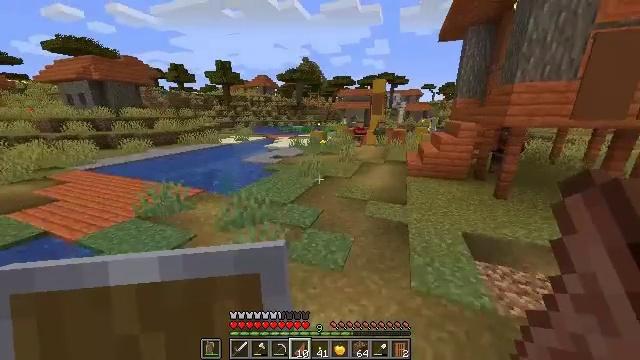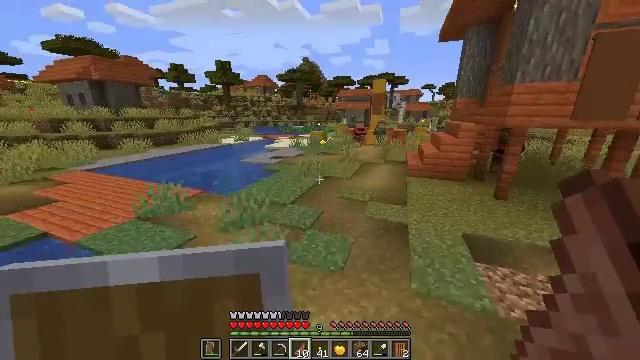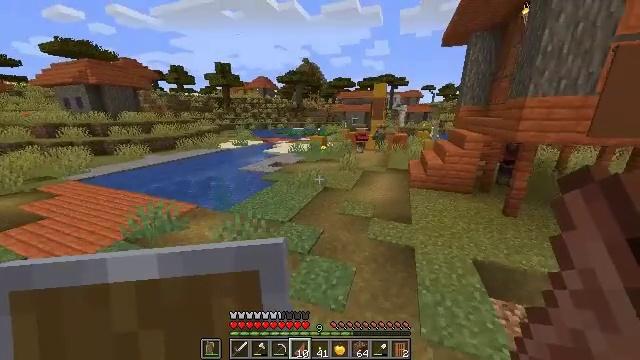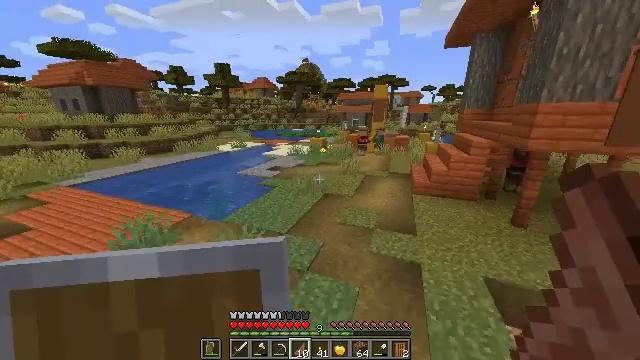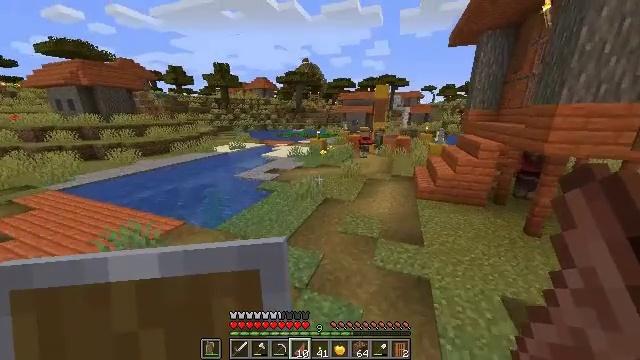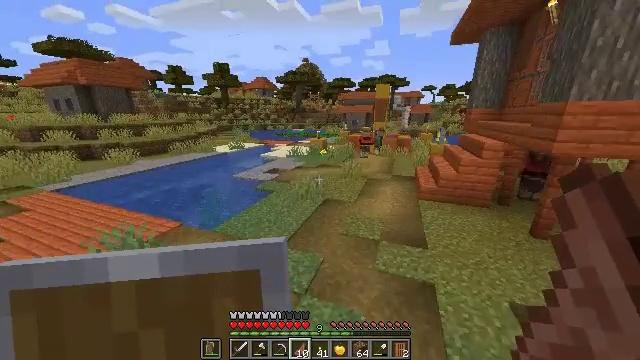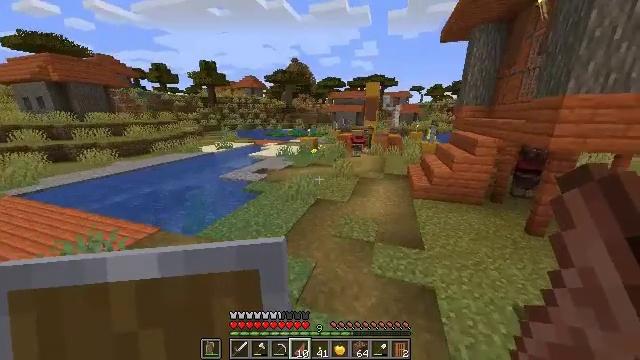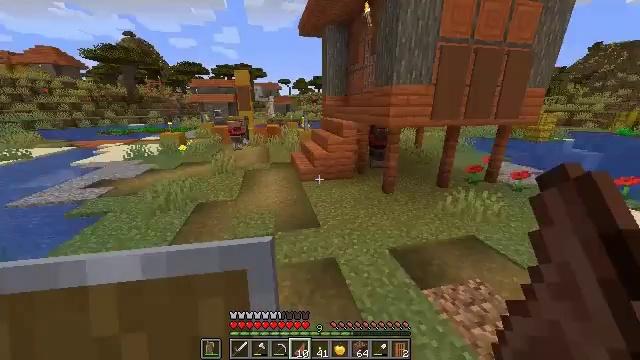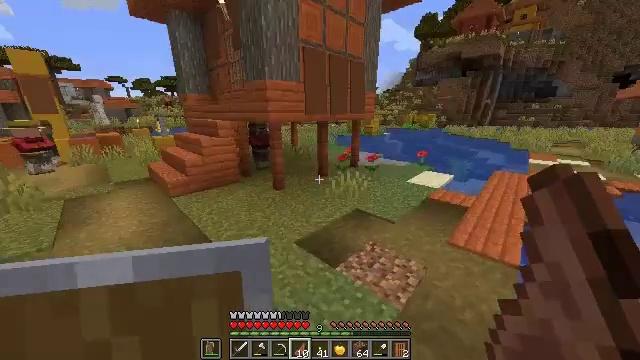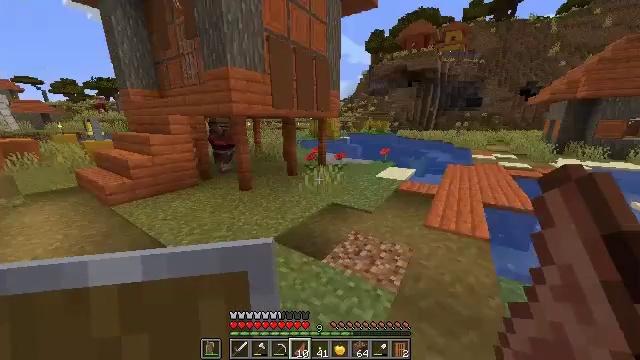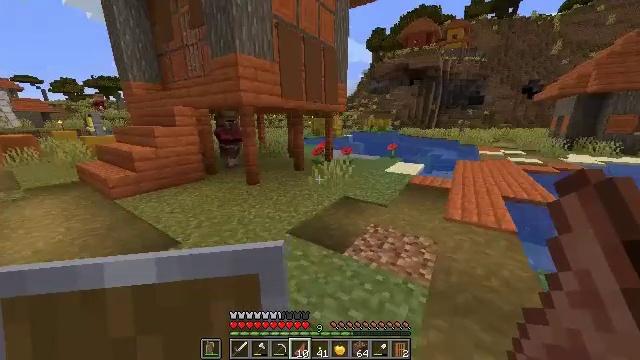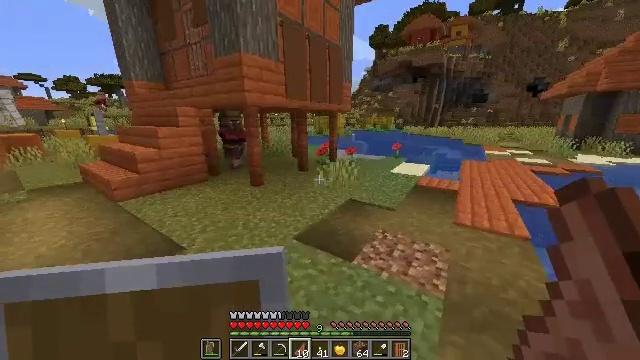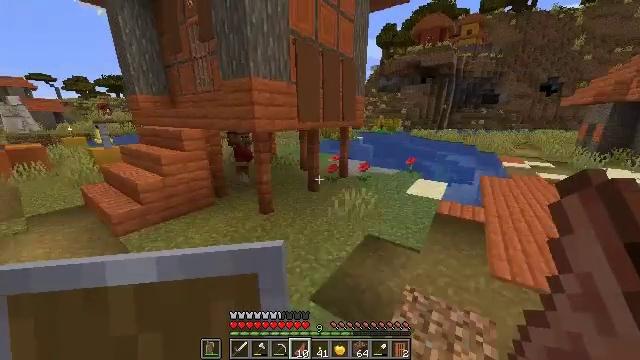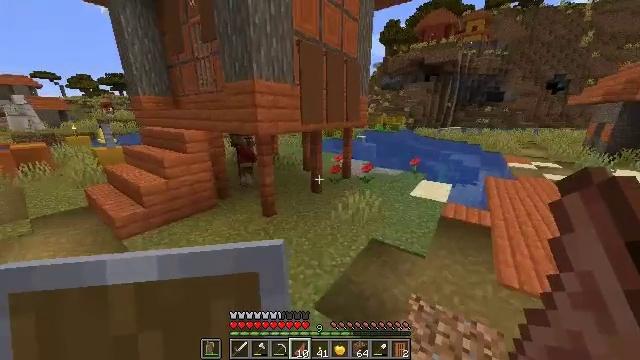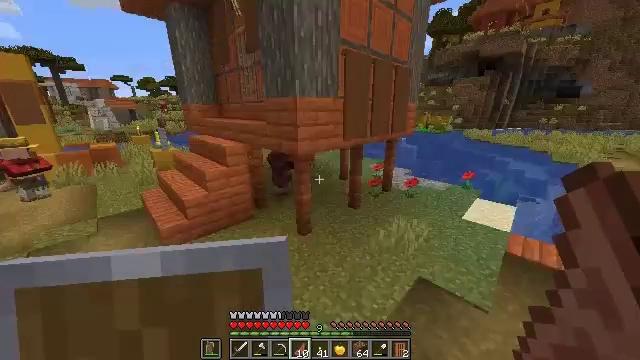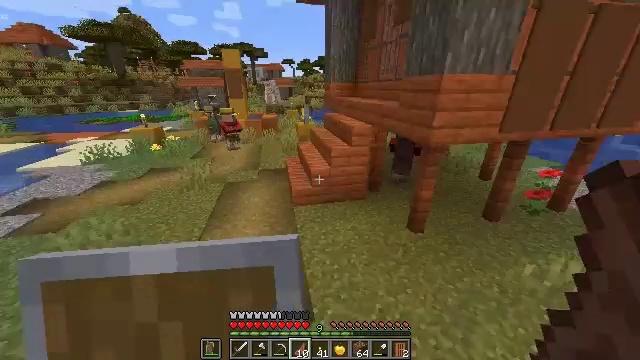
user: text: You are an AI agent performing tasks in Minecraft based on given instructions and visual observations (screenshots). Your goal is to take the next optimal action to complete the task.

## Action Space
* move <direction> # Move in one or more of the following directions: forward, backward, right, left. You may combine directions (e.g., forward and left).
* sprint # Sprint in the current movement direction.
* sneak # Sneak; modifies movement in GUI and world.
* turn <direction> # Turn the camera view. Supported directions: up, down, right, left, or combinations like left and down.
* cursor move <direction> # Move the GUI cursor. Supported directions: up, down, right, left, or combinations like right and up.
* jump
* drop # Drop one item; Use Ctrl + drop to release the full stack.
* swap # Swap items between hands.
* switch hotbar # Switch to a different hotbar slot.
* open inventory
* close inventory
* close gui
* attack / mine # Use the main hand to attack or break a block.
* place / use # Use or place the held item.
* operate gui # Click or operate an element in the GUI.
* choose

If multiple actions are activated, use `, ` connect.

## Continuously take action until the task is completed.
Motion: motion action
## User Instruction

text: Attack the smooth stone block to break it.
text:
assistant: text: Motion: move forward, jump
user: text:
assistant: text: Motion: move forward, jump
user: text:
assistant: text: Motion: move forward, jump
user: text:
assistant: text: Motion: move forward, jump
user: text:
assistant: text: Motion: move forward, jump
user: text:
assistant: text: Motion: move forward, turn right, jump
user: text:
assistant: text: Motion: move forward, turn right and down, jump
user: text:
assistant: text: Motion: move forward, turn right and up, jump
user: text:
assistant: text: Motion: move forward, turn right and up, jump
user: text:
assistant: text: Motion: move forward, jump
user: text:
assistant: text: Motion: move forward, jump
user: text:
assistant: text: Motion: move forward, turn left, jump
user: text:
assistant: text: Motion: move forward, jump
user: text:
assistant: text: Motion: move forward and move left, turn left, jump
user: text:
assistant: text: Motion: move forward and move left, turn left and down, jump
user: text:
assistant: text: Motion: move forward and move left, turn left and down
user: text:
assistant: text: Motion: move forward and move left
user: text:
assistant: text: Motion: move forward and move left
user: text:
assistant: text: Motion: move forward and move left
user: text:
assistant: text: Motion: move forward and move left
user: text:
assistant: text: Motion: move forward and move left
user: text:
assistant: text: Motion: move forward and move left
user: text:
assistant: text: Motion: move forward and move left, turn right and up
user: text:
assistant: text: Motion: move forward and move left, turn right and up
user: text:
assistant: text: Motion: move forward and move left, turn right and up
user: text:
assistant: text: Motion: move forward and move left, turn right and up
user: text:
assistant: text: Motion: move forward and move left, turn right and up
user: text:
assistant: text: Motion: move forward and move left, turn right and up
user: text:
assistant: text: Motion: move forward and move left, turn right and up
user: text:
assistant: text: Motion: move forward and move left, turn right